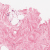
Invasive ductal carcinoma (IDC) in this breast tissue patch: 0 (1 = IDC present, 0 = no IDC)